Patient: sex M, age 38
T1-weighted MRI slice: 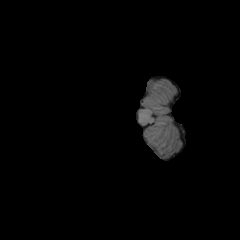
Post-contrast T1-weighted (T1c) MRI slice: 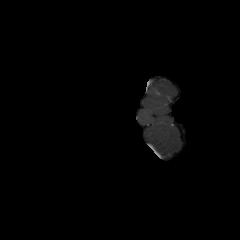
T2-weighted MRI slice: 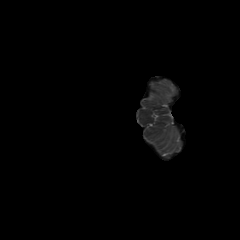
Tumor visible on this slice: no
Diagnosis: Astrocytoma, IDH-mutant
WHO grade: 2